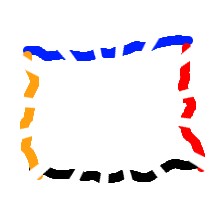
Shape: rectangle